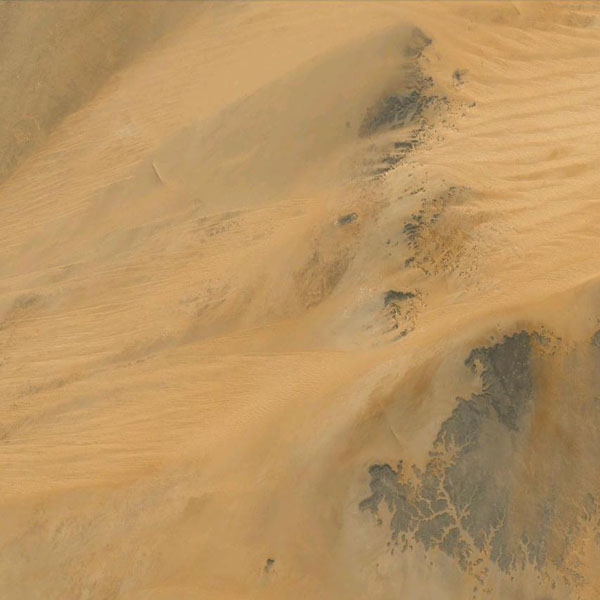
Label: Desert